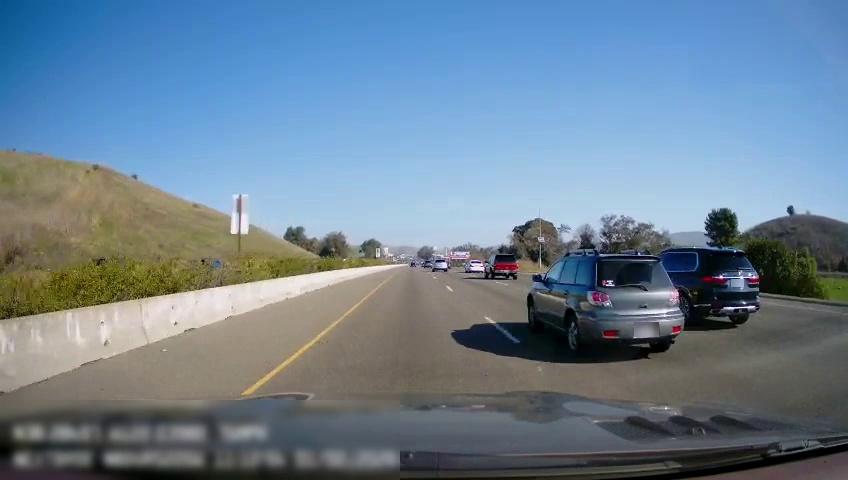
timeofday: Day
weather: Sunny
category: Drivable Space
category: Vehicles | SUV
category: Vehicles | SUV
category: Vehicles | Car
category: Vehicles | Car
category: Vehicles | SUV
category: Lanes | Alternate Lane
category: Lanes | Current Lane
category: Lanes | Current Lane